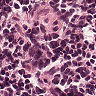
Metastatic tissue present: no